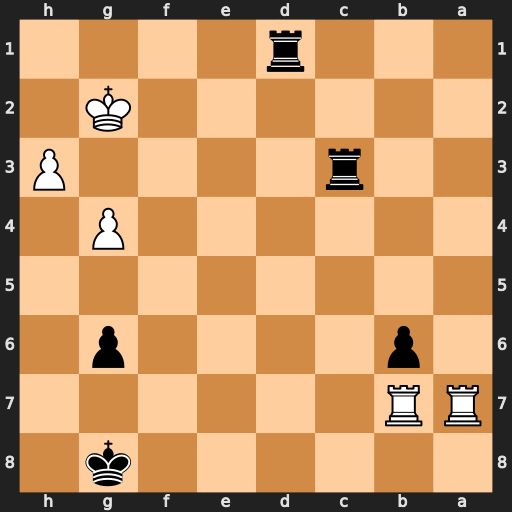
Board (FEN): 6k1/RR6/1p4p1/8/6P1/2r4P/6K1/3r4
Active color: b
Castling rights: -
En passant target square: -
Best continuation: Rd2+ Kf1 Rc1#